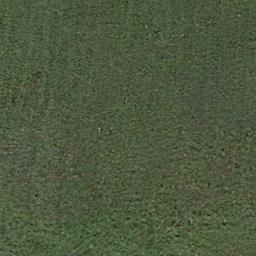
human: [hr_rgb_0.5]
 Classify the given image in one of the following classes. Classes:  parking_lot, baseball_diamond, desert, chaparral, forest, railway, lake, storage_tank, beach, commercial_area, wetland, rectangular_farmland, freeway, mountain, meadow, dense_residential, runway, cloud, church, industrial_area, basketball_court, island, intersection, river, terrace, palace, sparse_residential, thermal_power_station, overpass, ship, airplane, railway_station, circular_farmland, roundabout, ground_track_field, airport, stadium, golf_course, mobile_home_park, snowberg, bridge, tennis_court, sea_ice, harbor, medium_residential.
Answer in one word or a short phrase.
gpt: meadow